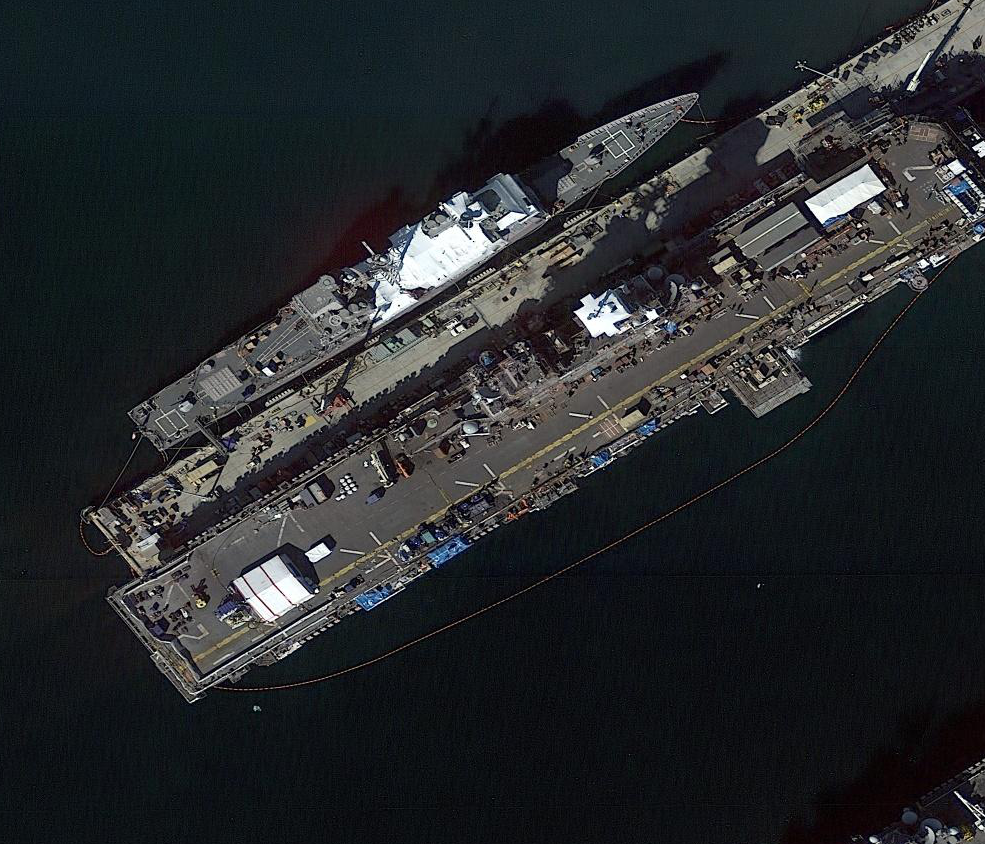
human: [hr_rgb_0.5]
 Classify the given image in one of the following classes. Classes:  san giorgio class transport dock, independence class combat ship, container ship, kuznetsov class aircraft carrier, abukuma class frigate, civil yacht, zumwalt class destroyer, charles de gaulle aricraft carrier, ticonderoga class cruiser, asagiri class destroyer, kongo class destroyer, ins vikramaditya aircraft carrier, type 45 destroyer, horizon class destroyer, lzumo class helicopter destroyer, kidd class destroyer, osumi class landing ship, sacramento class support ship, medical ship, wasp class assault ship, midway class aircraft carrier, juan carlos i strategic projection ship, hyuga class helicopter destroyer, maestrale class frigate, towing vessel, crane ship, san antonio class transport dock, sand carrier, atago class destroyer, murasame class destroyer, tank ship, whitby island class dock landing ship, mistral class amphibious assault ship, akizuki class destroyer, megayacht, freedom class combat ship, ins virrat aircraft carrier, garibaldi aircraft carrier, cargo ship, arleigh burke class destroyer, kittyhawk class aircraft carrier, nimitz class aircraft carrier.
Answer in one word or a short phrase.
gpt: Wasp class assault ship